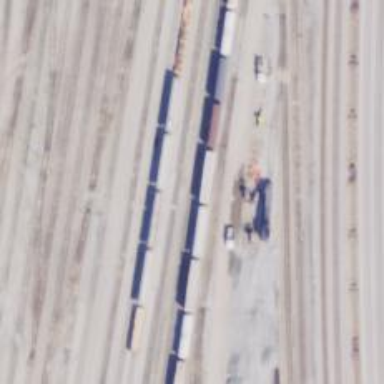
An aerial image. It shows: Railway yard in service.